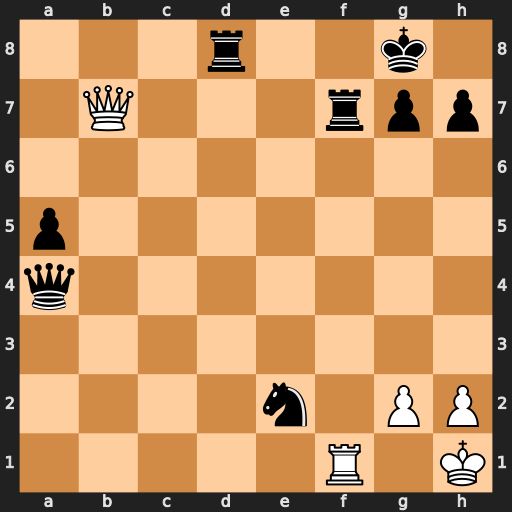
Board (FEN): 3r2k1/1Q3rpp/8/p7/q7/8/4n1PP/5R1K
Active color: w
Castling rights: -
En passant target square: -
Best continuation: Qxf7+ Kh8 Qf8+ Rxf8 Rxf8#